Question: I want to access to some variable(datoslicitproduct) that I declared out ot an Ext.Ajax.request, but I initialize it inside the request.
I have this function :
'''
function ExportarExcelproddet(){
var datoslicitaciones = [];
var datoslicitproduct=[];
var datafinal;
var fila=[];
var fila2=[];
var Tipo;
var IdPliego;
ExpGridstore.each(function(r){
fila.push(r.data['Tipo']);
fila.push(r.data['IdTxt']);
fila.push(r.data['Id_Exp']);
fila.push(r.data['Exp']);
fila.push(r.data['Org']);
fila.push(r.data['Fpub'].format('d/m/Y'));
fila.push(r.data['Fvto'].format('d/m/Y'));
fila.push(r.data['Estado']);
datoslicitaciones.push(fila);
fila=[];
});
var respuestaphp;
var row;
var cont=0;
while(cont<datoslicitaciones.length){
Tipo=datoslicitaciones[cont][0];
IdPliego=datoslicitaciones[cont][2];
Ext.Ajax.request({
url:'./php/ProductosDetalleExp.php',
params:{cliente:despliegue,operacion:'lote',tipo:Tipo,id:IdPliego},
success: function(response){
respuestaphp=Ext.util.JSON.decode(response.responseText);
var cont2=0;
var row;
while(cont2<respuestaphp['data'].length){
row=respuestaphp['data'][cont2];
fila2.push(row['IdExpediente']);
fila2.push(row['Nro_Orden']);
fila2.push(row['Nombre_Lote']);
fila2.push(row['Baja']);
fila2.push(row['Cotiza']);
fila2.push(row['TotLicitacionsVat']);
fila2.push(row['TotOfertasVat']);
datoslicitproduct.push(fila2);
fila2=[];
cont2++;
}
}
});
cont++;
}
console.log(datoslicitproduct);
}
'''
And when I call console.log(datoslicitproduct); at the end it appears like this in the console:

And if i try console.log(datoslicitproduct[0]); it says undefined and I dont understand Why. And I want to know how to access to a specific position.
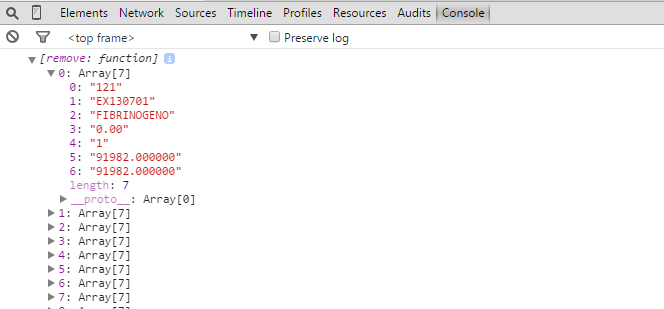
Answer: Ext.Ajax.request is asynchrone, which mean it doesnt stop and wait for the return of the request. So your console.log is call before the request return. You have to do this in the "success" callback which is call when the request came back.